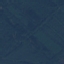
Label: Forest